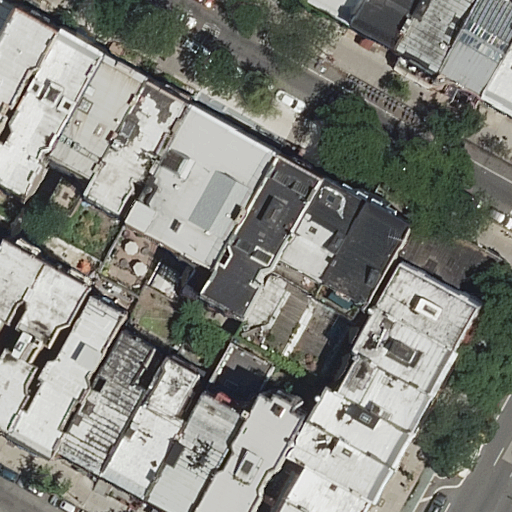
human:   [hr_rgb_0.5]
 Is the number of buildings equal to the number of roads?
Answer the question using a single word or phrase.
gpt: no

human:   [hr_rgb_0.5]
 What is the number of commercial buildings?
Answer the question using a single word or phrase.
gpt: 0

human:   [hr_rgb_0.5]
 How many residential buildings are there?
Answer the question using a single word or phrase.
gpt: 29

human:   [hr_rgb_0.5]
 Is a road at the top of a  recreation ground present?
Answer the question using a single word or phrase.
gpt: no

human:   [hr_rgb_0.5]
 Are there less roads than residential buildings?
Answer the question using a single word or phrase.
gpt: yes

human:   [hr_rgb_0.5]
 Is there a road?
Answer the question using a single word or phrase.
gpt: yes

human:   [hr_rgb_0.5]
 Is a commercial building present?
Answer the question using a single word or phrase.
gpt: no

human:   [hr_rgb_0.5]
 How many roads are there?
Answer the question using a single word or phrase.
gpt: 4

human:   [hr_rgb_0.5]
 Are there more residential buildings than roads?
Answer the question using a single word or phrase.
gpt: yes

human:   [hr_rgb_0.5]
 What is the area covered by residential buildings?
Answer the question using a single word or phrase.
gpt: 5243m2

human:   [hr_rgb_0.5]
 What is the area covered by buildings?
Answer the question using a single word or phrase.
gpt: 5243m2

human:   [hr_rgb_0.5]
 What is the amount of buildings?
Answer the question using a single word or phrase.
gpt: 29

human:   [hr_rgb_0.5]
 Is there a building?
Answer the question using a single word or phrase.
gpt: yes

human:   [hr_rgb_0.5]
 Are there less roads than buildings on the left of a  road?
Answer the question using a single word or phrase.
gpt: yes

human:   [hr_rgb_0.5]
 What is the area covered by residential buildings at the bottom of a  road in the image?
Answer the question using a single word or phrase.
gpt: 3878m2

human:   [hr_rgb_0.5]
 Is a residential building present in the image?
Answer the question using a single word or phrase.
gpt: yes

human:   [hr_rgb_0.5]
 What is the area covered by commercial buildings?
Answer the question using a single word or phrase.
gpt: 0m2

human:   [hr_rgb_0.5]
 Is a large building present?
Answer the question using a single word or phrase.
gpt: yes

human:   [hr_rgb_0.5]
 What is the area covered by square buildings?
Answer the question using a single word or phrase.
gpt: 0m2

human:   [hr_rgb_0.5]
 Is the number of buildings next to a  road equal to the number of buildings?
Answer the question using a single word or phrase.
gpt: yes

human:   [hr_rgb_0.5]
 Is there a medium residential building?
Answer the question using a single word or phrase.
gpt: yes

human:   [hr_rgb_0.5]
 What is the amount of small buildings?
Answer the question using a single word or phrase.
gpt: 6

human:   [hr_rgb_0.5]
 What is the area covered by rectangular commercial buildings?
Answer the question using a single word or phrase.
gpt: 0m2

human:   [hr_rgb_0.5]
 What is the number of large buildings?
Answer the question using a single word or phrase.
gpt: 1

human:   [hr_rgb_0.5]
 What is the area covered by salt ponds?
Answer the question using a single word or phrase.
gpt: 0m2

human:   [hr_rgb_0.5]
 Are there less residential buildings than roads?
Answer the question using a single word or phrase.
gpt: no

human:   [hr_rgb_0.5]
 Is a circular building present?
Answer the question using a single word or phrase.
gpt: no

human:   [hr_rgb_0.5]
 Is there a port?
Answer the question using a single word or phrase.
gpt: no

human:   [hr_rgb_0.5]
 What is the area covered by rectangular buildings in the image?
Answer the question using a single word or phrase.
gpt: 1923m2

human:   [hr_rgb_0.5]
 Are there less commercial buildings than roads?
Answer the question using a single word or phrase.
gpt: yes

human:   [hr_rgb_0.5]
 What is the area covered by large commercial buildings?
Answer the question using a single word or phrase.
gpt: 0m2

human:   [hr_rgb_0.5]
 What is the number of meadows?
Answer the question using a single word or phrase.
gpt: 0

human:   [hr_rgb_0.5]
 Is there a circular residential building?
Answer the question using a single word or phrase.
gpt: no

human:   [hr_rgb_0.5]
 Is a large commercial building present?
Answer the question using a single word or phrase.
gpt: no

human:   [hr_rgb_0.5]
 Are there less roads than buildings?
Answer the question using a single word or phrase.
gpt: yes

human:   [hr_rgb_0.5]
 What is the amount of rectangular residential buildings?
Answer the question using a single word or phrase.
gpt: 17

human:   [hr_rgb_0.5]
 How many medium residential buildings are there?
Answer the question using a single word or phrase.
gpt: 22

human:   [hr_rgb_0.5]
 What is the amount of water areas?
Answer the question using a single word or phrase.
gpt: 0

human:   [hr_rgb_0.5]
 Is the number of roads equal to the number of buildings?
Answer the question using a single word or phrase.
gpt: no

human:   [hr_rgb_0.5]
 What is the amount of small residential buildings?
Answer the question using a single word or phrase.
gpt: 6

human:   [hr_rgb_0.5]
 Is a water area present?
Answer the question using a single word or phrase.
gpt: no

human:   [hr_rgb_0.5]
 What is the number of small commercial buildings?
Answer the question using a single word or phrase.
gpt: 0

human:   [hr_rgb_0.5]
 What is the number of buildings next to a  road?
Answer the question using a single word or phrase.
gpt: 29

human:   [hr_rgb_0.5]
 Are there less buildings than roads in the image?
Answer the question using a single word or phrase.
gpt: no

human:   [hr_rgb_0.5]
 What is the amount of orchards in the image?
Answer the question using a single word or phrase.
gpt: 0

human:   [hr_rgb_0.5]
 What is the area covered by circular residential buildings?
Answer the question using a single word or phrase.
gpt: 0m2

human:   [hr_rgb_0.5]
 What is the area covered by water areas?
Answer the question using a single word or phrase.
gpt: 0m2

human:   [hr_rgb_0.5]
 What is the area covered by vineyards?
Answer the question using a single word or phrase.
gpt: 0m2

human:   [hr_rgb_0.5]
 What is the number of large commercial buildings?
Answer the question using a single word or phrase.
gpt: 0

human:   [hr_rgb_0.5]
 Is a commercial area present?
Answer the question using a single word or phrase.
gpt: no

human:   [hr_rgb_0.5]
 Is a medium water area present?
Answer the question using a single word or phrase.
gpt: no

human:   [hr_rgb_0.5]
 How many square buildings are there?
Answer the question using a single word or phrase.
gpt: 0

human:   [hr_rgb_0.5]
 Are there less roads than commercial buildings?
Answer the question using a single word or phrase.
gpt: no

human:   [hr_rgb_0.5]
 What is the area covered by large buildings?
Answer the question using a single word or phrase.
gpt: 541m2

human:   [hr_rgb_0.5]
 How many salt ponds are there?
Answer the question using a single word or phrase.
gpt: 0

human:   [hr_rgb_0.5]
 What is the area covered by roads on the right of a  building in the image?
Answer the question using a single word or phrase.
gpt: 0m2

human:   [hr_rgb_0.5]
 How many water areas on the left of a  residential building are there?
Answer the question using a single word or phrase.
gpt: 0

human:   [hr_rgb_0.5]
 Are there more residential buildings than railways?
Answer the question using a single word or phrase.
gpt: yes

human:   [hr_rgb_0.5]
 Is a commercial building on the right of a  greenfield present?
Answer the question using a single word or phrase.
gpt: no

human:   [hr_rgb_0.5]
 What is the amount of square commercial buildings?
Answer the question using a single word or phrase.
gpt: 0

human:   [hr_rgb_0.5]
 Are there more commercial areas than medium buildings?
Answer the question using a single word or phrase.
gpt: no

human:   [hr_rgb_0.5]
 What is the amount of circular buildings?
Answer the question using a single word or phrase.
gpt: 0

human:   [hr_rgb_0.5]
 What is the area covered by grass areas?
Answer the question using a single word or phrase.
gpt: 0m2

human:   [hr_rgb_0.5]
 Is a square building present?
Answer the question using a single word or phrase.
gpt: no